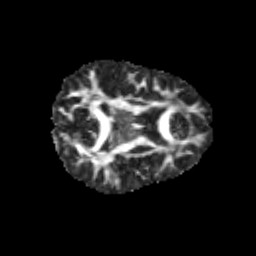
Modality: FA
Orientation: axial
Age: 14
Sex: female
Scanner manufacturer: siemens
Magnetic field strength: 3 T
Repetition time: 3.8 s
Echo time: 0.07 s